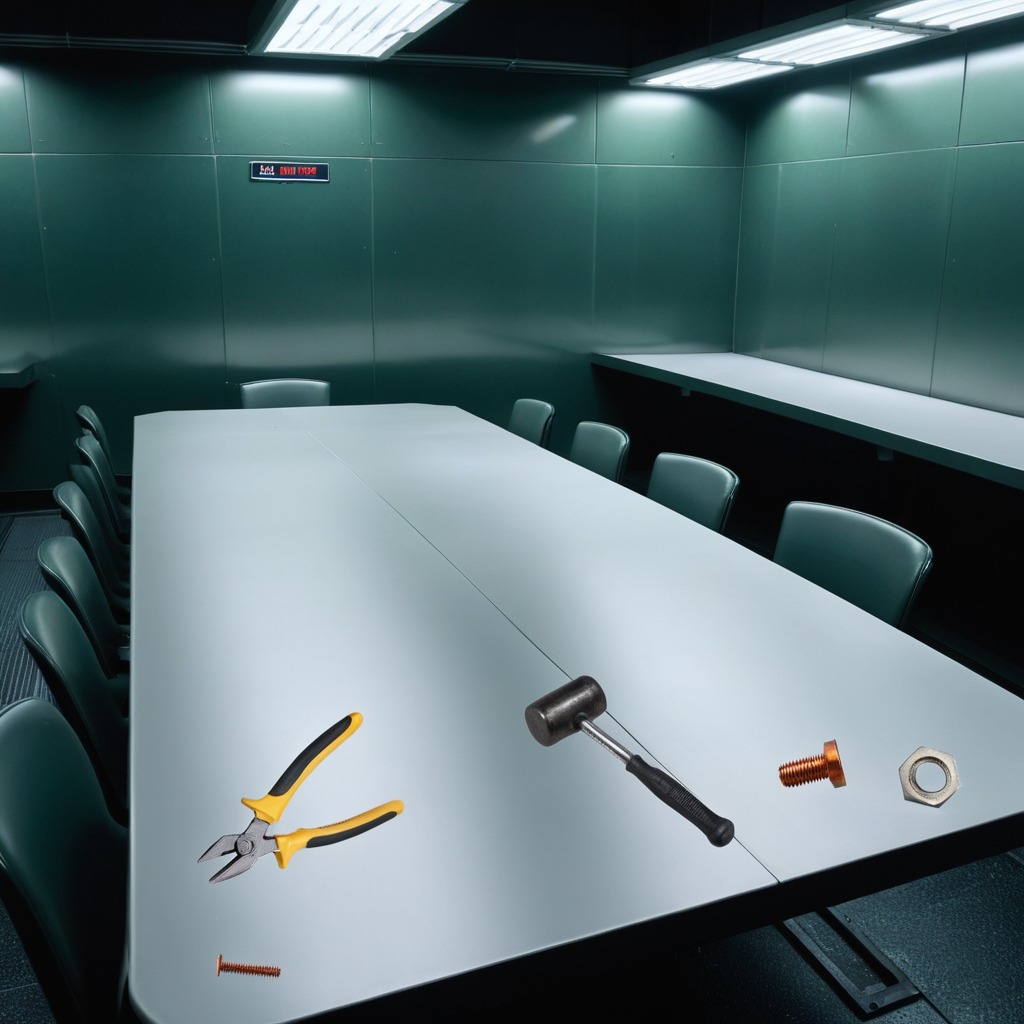
A hammer, an iron nail, a metal machine screw, a pair of pliers, and a metal nut are lying on the clean empty table in a railway signal maintenance room lit by harsh overhead fluorescents.